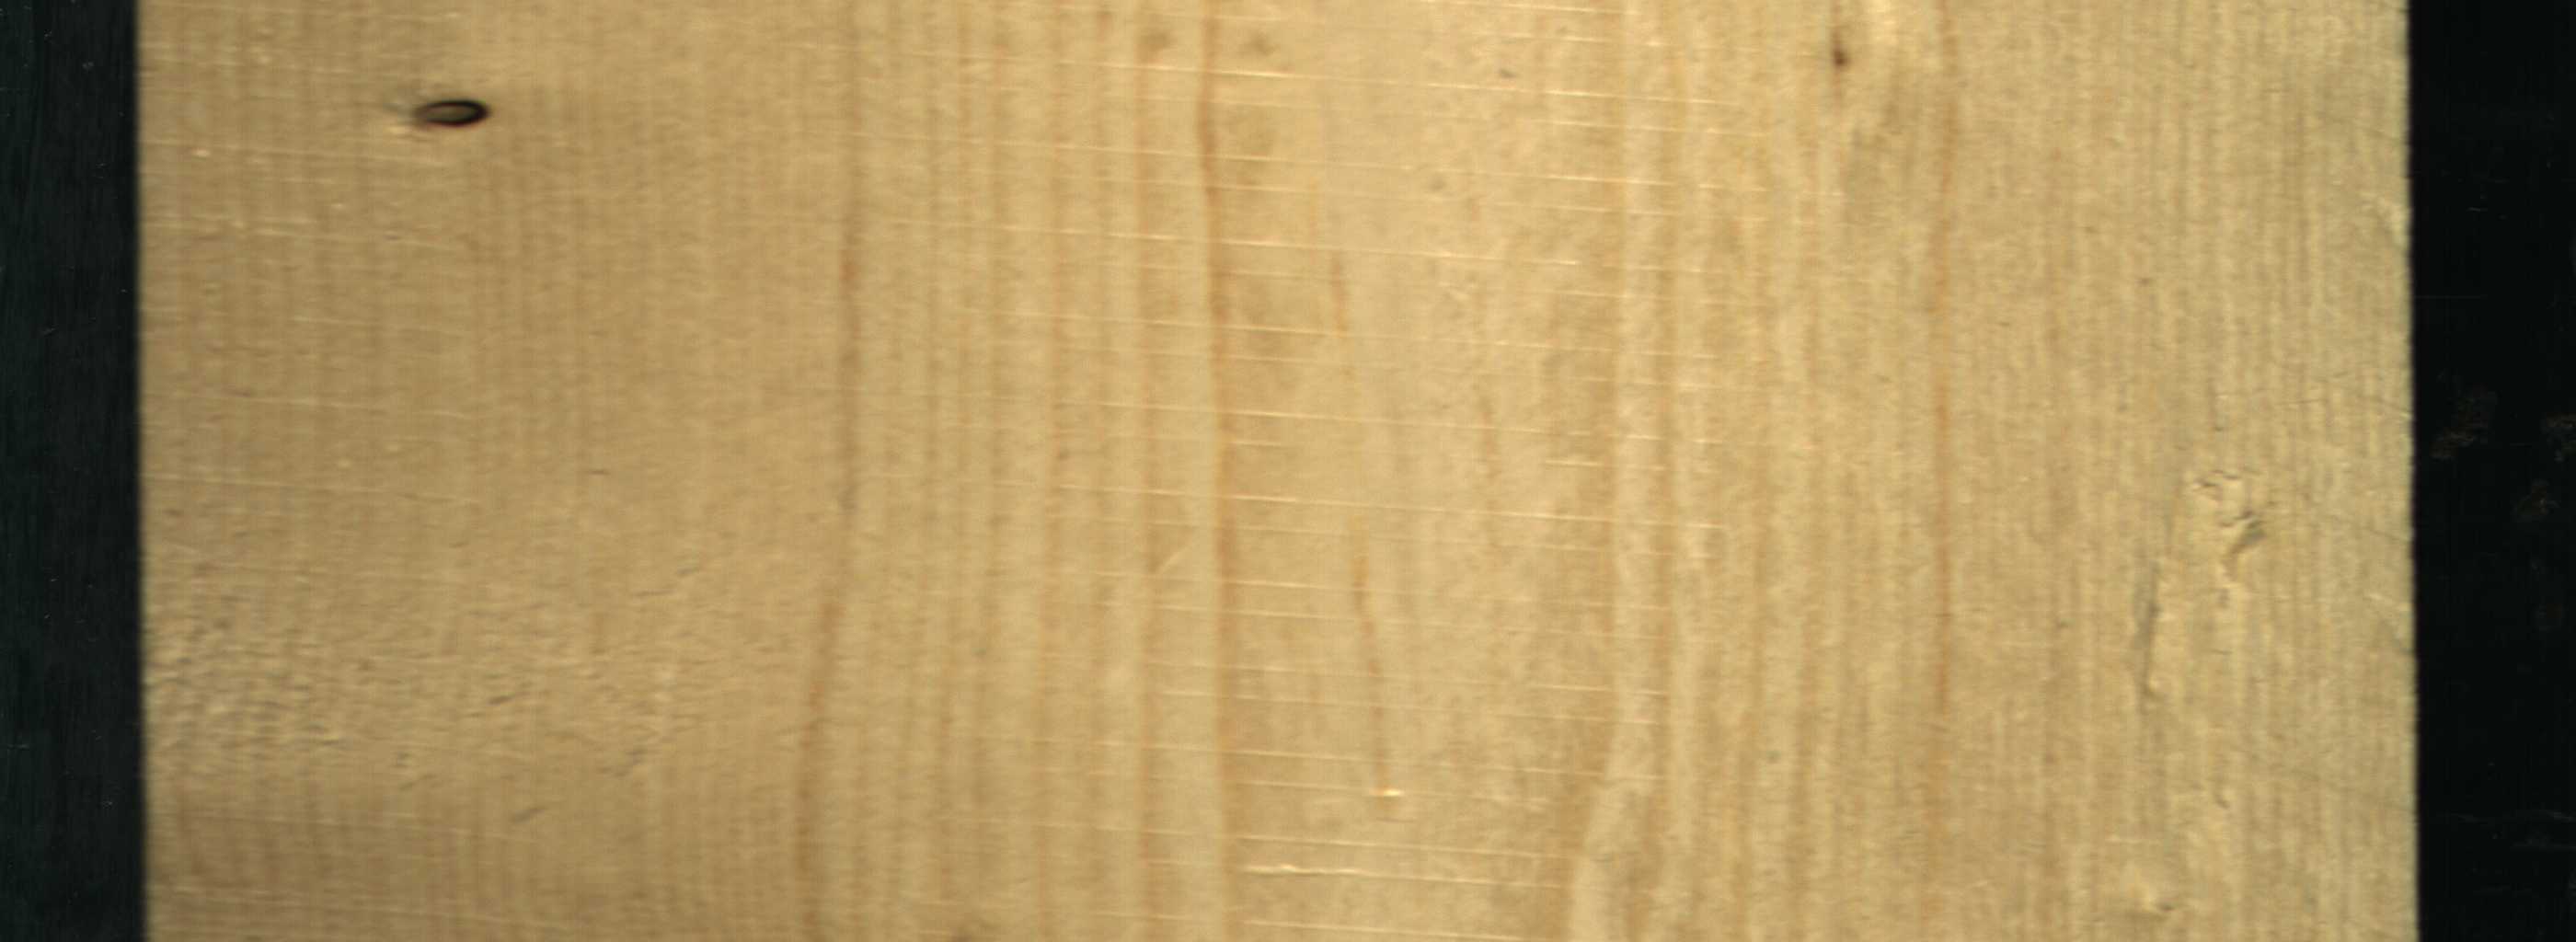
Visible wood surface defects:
Dead_Knot